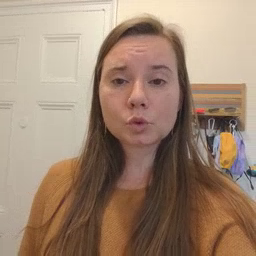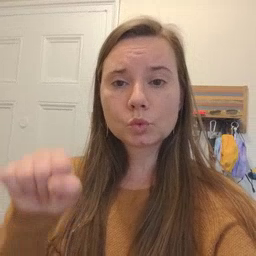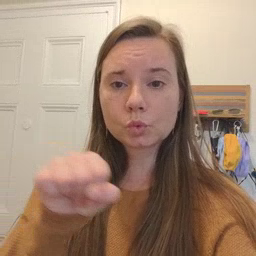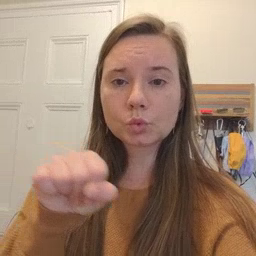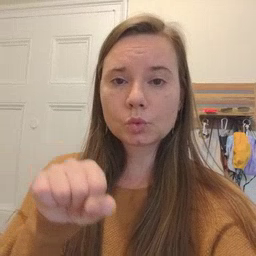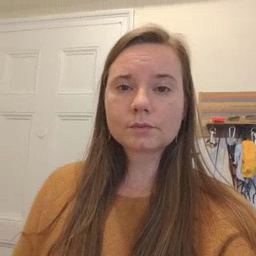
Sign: shoe